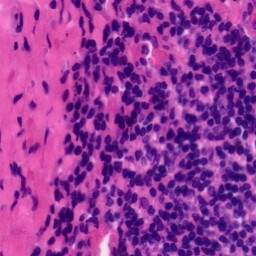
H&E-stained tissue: Tonsil